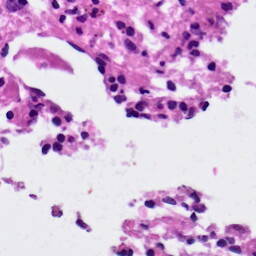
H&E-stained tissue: Lung